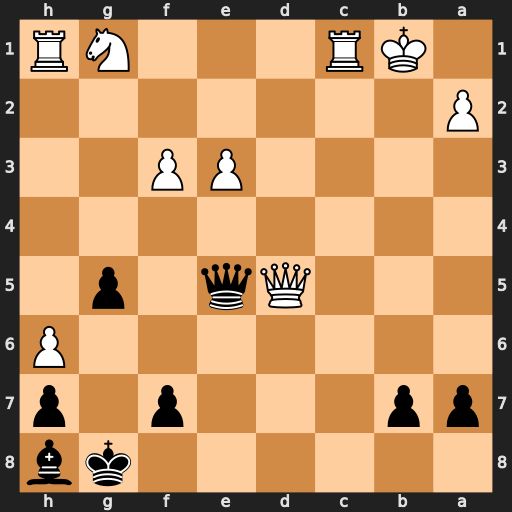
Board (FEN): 6kb/pp3p1p/7P/3Qq1p1/8/4PP2/P7/1KR3NR
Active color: b
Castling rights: -
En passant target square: -
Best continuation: Qb2#